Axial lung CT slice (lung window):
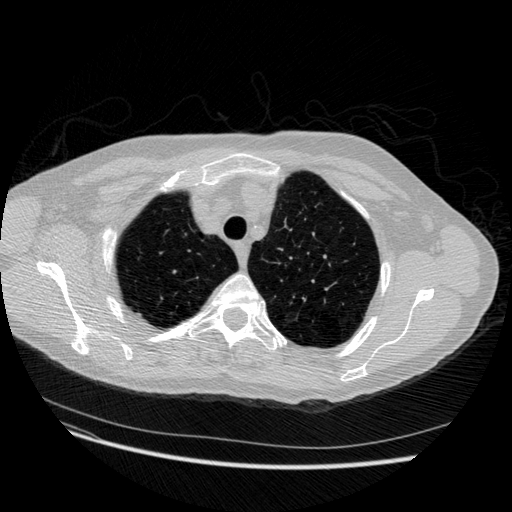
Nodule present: no